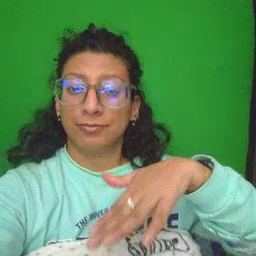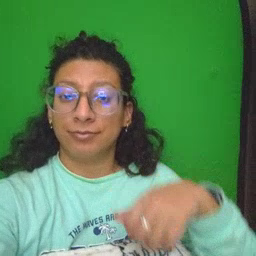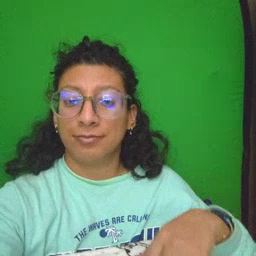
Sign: on